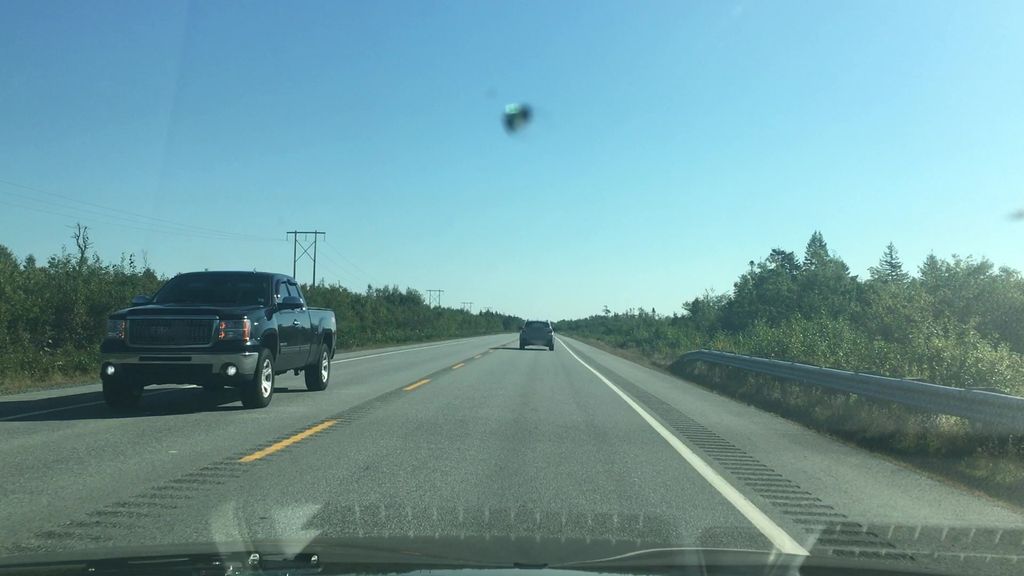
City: halifax